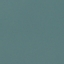
Label: SeaLake